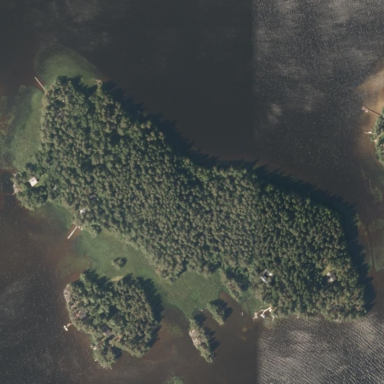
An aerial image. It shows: Image showing island.